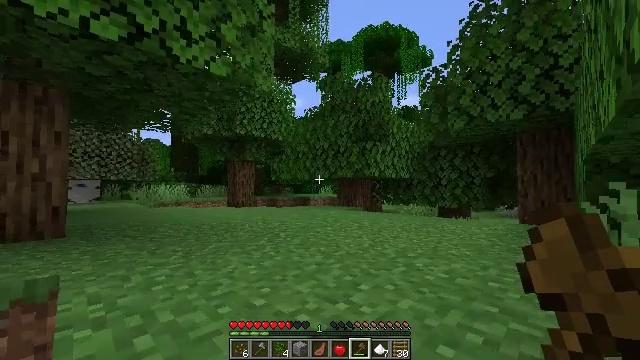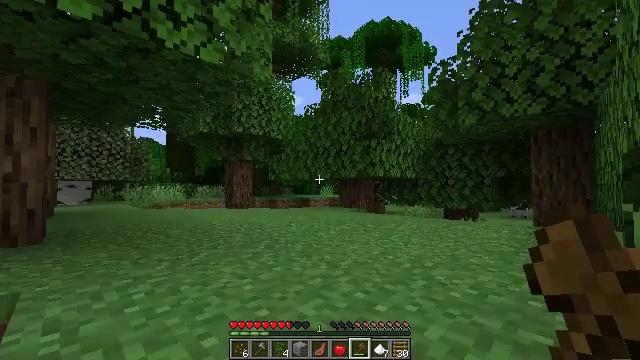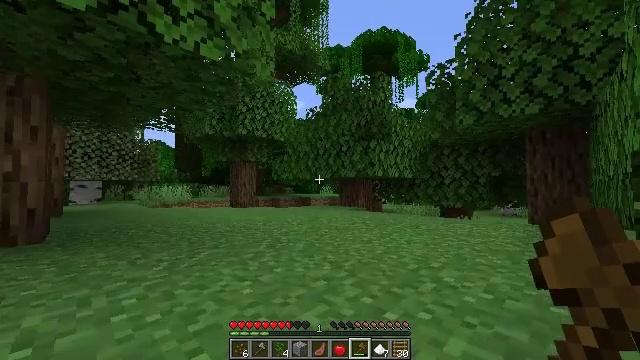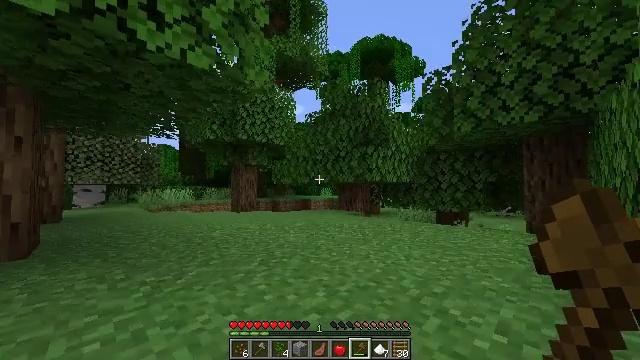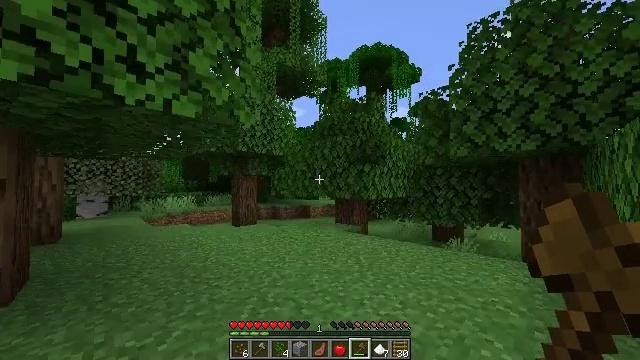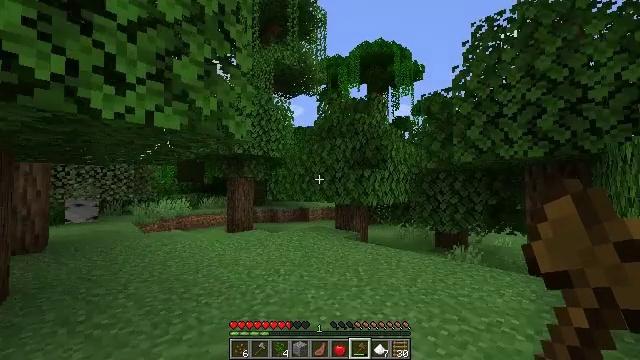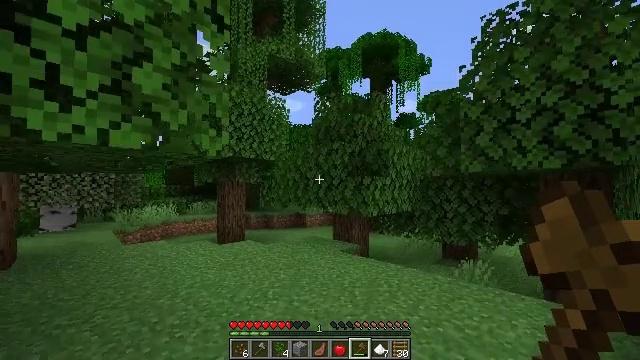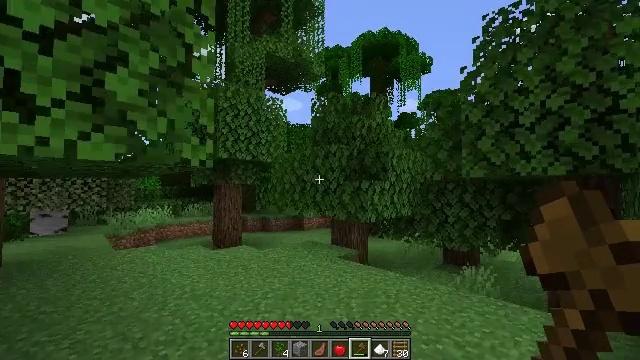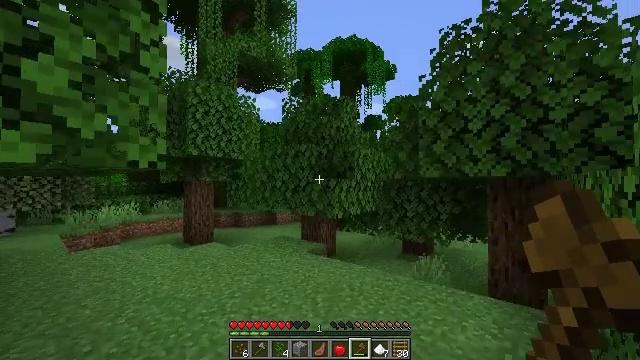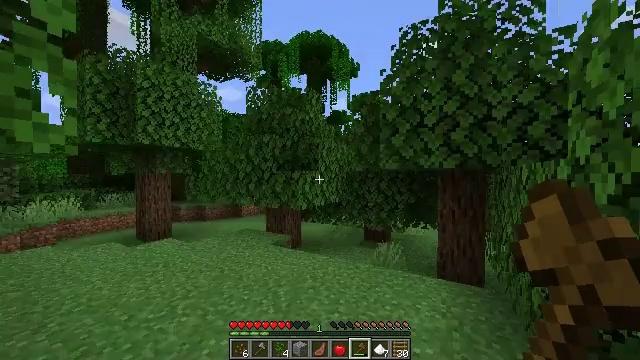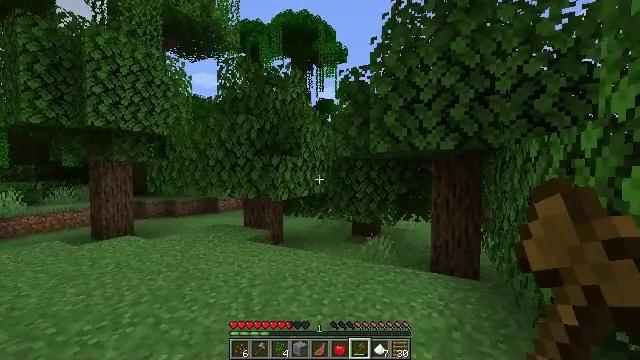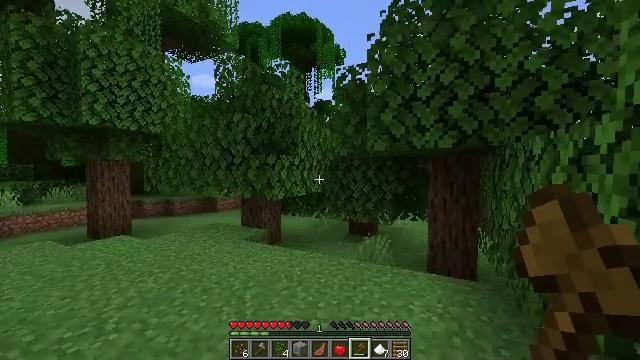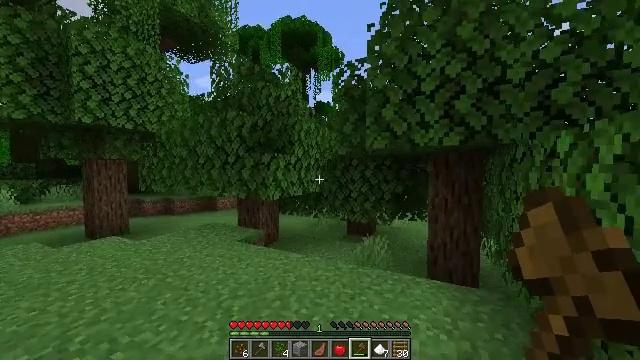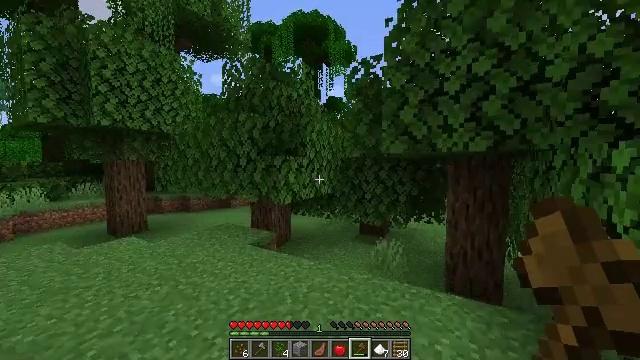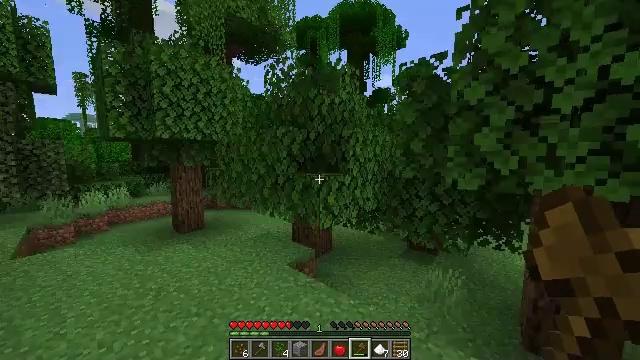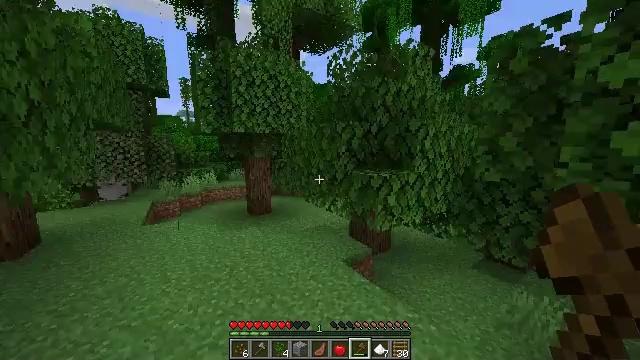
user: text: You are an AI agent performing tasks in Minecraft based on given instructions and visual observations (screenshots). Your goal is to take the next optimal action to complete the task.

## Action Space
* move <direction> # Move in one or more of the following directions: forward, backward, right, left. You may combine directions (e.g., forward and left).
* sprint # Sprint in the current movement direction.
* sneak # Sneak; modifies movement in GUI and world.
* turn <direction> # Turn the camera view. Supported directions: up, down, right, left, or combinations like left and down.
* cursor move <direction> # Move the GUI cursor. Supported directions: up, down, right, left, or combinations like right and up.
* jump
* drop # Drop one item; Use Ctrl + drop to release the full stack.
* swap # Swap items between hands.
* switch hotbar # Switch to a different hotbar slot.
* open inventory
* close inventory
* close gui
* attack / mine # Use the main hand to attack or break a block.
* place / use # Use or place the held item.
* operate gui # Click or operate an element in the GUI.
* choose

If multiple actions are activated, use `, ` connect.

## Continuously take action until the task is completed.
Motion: motion action
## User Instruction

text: Collect bamboo for crafting.
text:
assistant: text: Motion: move forward, sprint, jump
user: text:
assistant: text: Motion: move forward, sprint, jump
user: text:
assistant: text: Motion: move forward, sprint, jump
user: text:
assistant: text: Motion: move forward, sprint, jump
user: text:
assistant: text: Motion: move forward, jump
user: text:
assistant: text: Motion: move forward, jump
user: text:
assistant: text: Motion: move forward, jump
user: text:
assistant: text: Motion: move forward, turn right and down, jump
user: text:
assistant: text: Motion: move forward, turn right and down, jump
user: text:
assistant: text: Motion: move forward, sprint, turn right and down, jump
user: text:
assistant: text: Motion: move forward, sprint, jump
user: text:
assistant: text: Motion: move forward, sprint, jump
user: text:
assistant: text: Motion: move forward, sprint, turn left and down, jump
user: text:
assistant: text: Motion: move forward, turn left and down, jump
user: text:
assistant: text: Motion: move forward, turn left and down, jump
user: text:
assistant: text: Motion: move forward, turn left and down, jump
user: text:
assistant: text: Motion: move forward, turn left and down, jump
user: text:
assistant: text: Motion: move forward, turn left, jump
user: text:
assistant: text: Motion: move forward, jump
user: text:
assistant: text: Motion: move forward, turn left
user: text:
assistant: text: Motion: move forward, turn left
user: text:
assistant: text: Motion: move forward
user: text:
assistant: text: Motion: move forward, sprint, turn left
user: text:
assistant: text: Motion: move forward, sprint, turn left
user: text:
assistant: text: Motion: move forward, sprint, turn left and up
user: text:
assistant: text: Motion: move forward, turn left and up
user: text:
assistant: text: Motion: move forward
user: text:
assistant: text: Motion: move forward, turn right
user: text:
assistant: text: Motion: move forward, turn right
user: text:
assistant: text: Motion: move forward, sprint